Current action and preconditions to check: trajectory_clear

Your task: For each precondition in the list above, predict whether it will hold at this action.

Consider the current scene as observed from the mobile robot's camera, and analyze the predicted future states of all dynamic agents (e.g., people, animals, vehicles, or any moving entities) within the NEXT SECOND.

IMPORTANT: Only answer "very likely" if you are absolutely certain—based on strong, clear evidence—that a dynamic agent will violate the precondition in the predicted future state. Do NOT answer "very likely" for unlikely, ambiguous, or low-probability risks.

Ask yourself for each precondition: Is there a high probability, with clear and convincing evidence, that the predicted future states of any dynamic agent will interfere with the predicted future state of the currently executing action within the NEXT SECOND, causing that precondition to fail?

Assess the risk level based on these predictions. Use "likely" or "very likely" if motions create a clear risk of interference.

Use "neutral" or "improbable" if agents are nearby but their predicted paths are clearly diverging or non-conflicting.

Failure Risk Categories: "very improbable", "improbable", "neutral", "likely", "very likely"

Answer Format: Output ONLY the probability_of_failure value from these categories: "very improbable", "improbable", "neutral", "likely", "very likely"

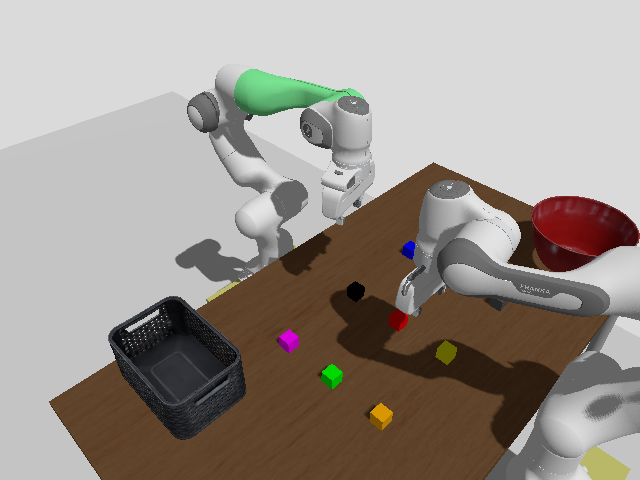

Answer: very improbable